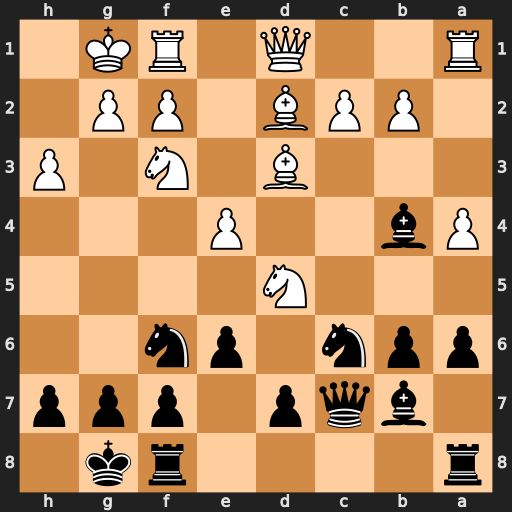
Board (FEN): r4rk1/1bqp1ppp/ppn1pn2/3N4/Pb2P3/3B1N1P/1PPB1PP1/R2Q1RK1
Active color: b
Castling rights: -
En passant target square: -
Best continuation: exd5 exd5 Nxd5